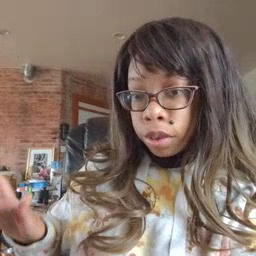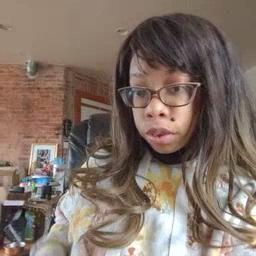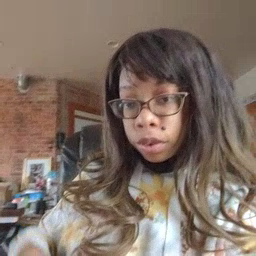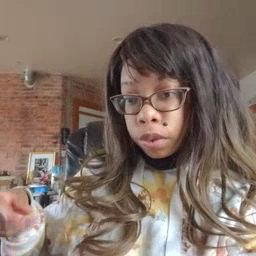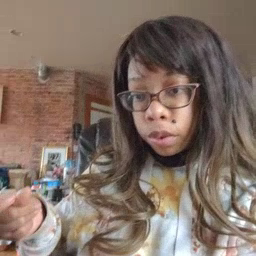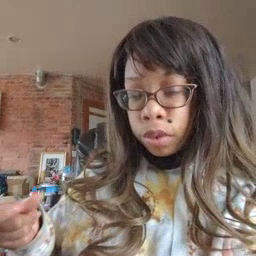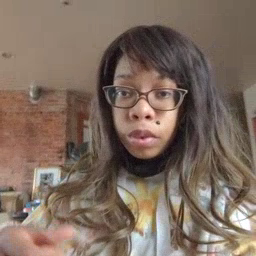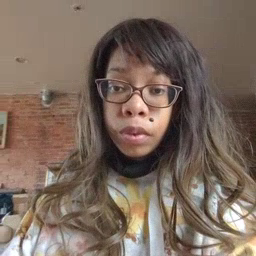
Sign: dog